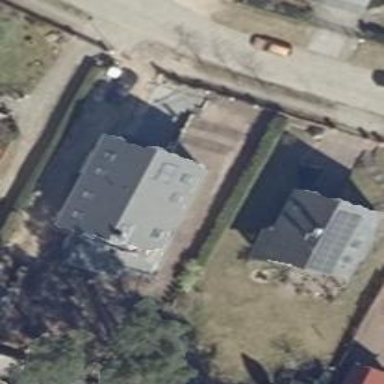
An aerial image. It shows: Residential building.